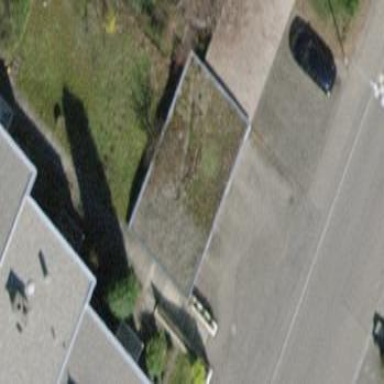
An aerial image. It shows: Group of garages.